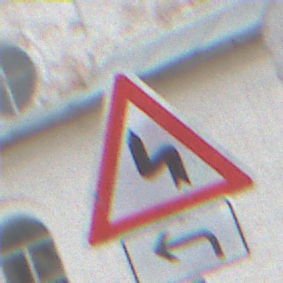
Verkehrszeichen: DoppelkurveZunaechstLinks
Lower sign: RichtungsangabeDurchPfeile2
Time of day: MorningAfternoon
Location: Outdoor (Nature)
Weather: PartlyCloudy
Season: Autumn
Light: Natural